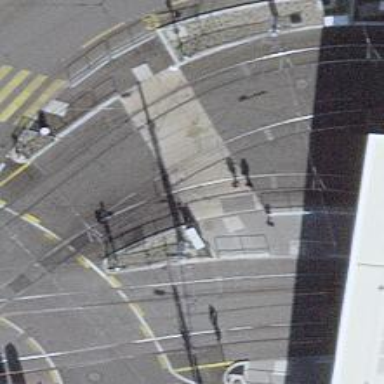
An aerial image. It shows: Tram crossing on the railway.